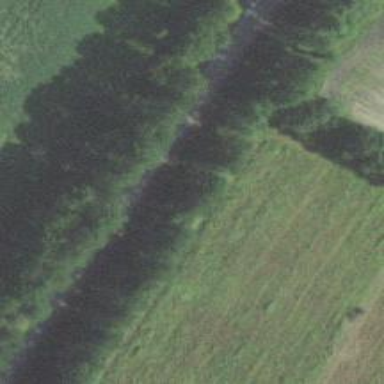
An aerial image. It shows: Railway track.